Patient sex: F
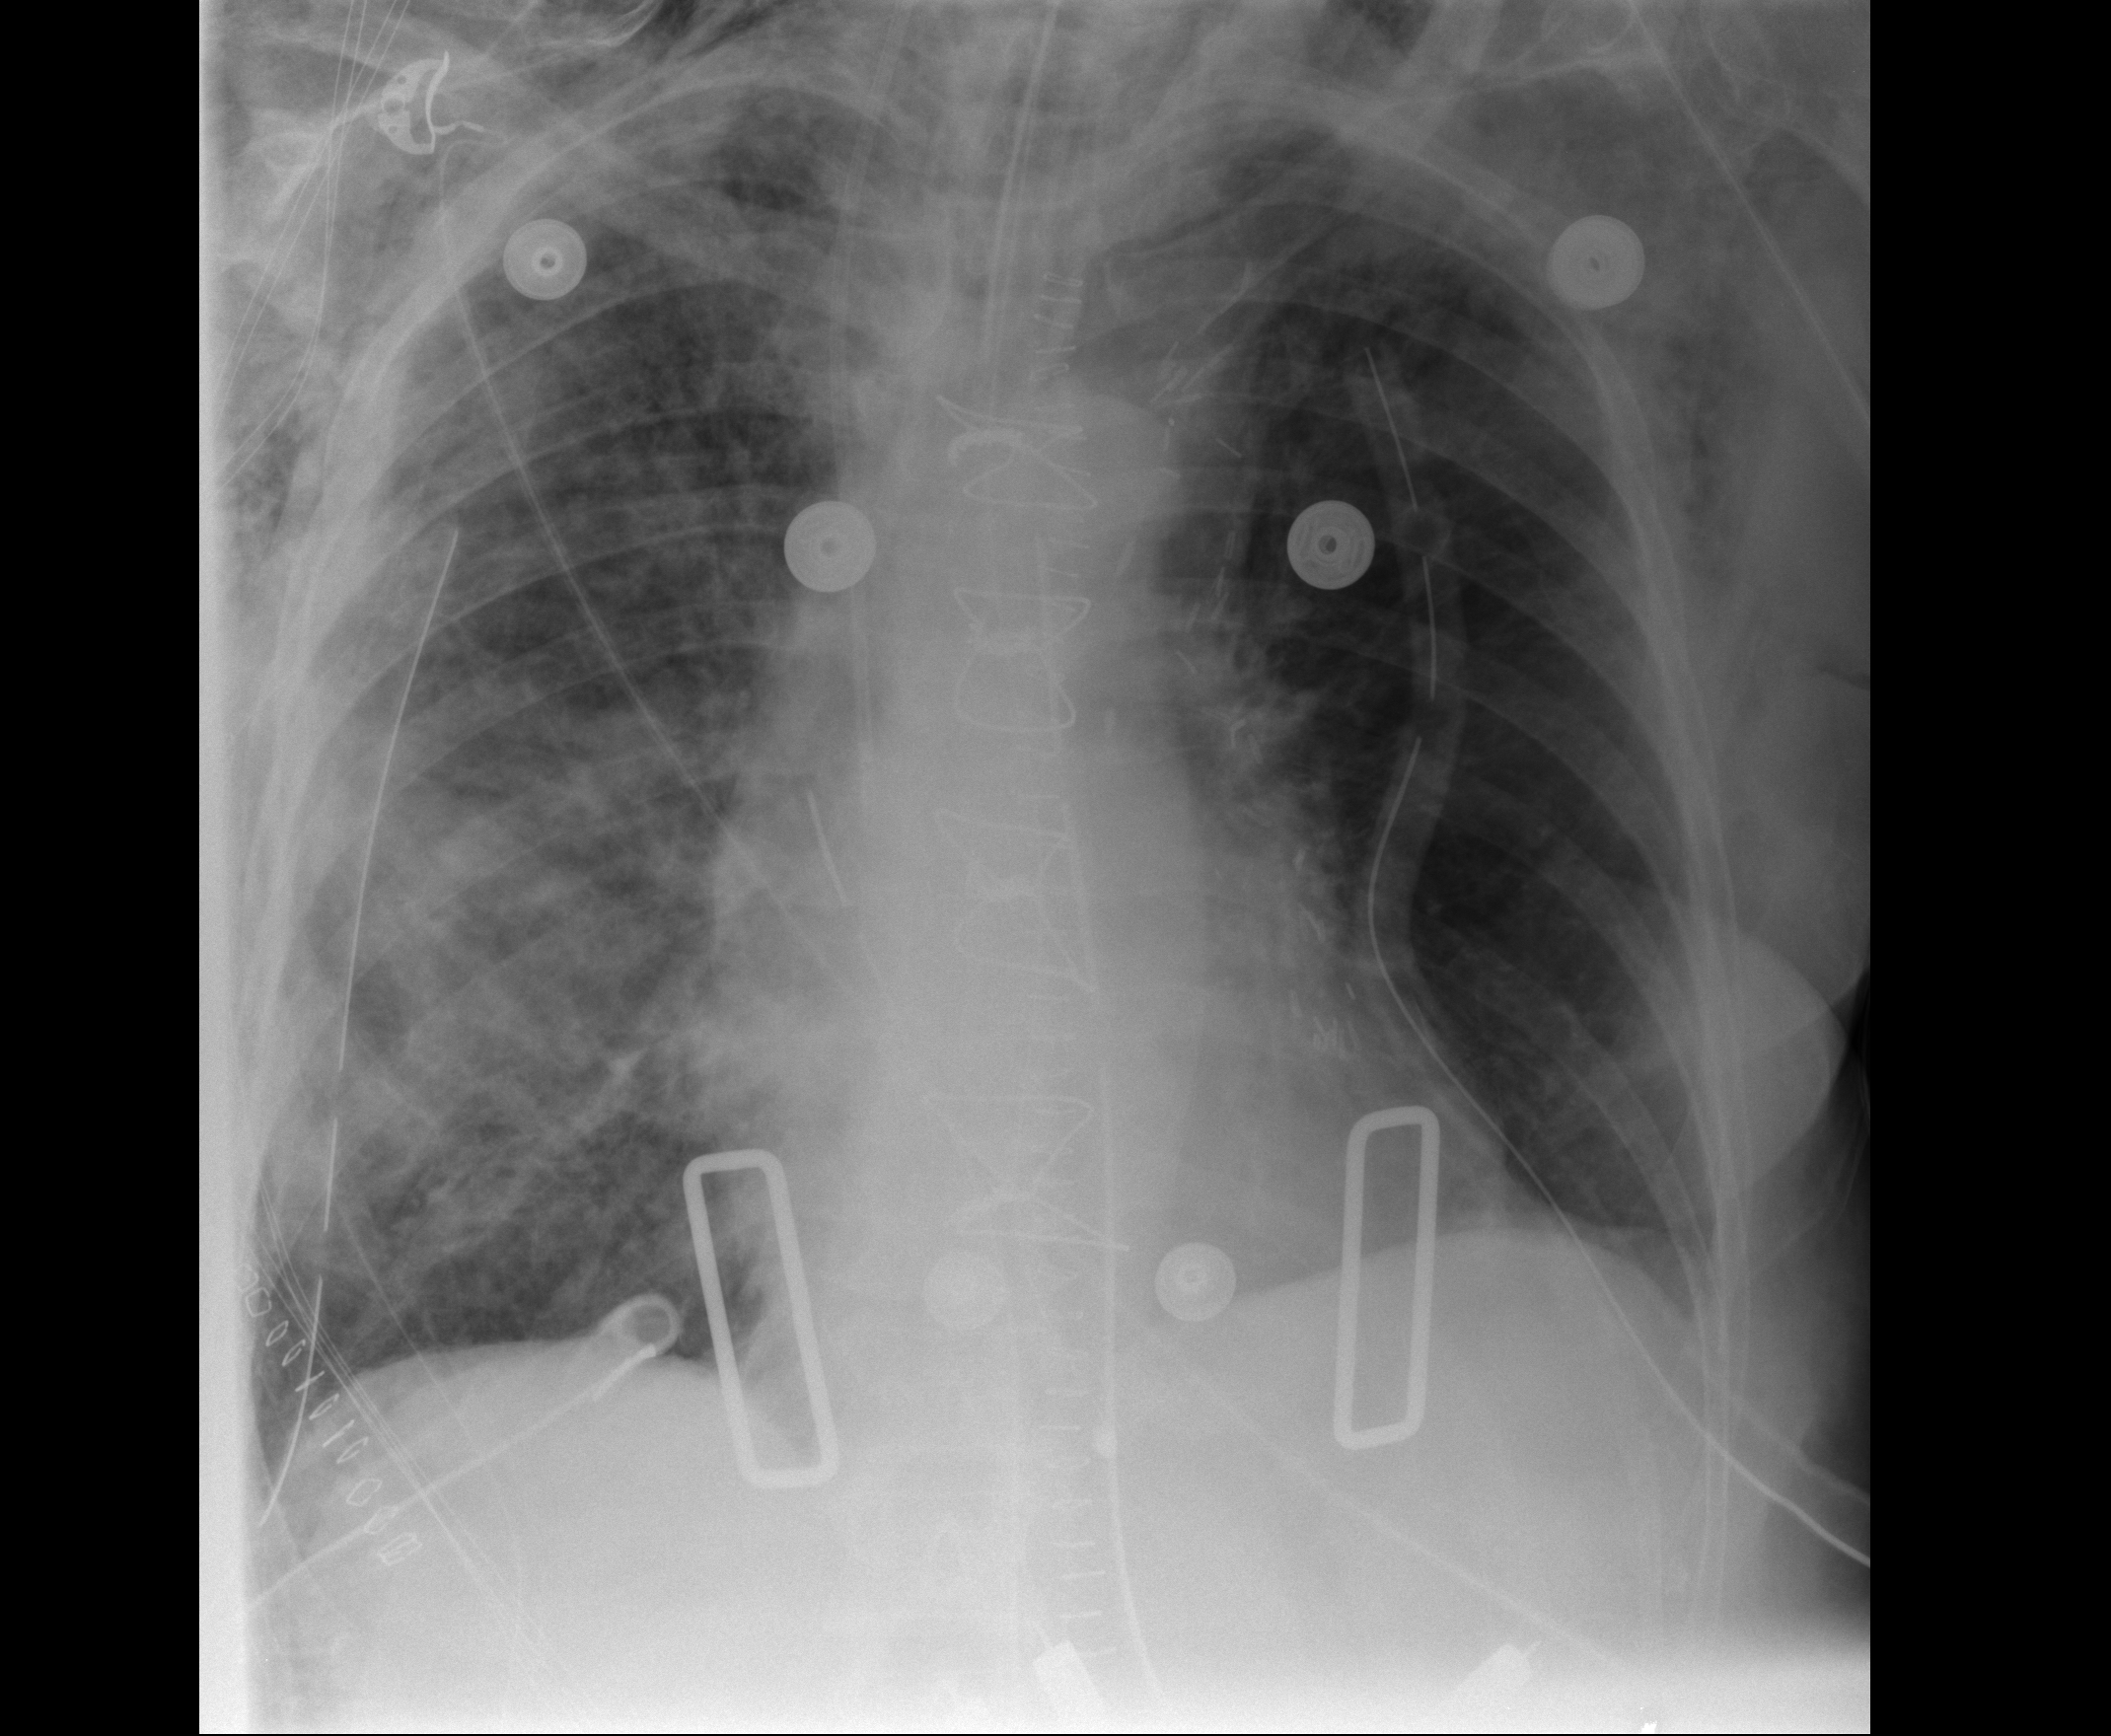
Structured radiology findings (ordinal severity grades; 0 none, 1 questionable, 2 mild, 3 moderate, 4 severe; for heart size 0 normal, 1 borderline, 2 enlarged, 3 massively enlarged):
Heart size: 0
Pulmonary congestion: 0
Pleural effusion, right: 0
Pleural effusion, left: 0
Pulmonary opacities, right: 2
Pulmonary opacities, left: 0
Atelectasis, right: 2
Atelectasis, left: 0